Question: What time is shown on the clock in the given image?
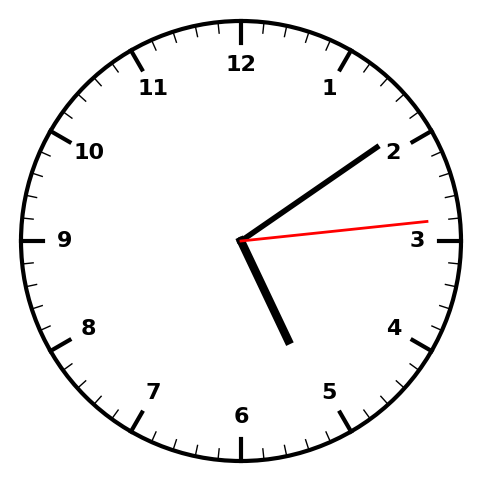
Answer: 05:09:14